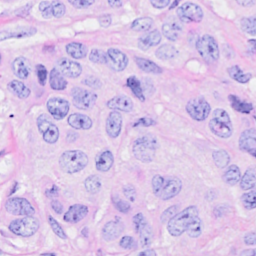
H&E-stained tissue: Breast